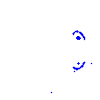
Particle: kaon